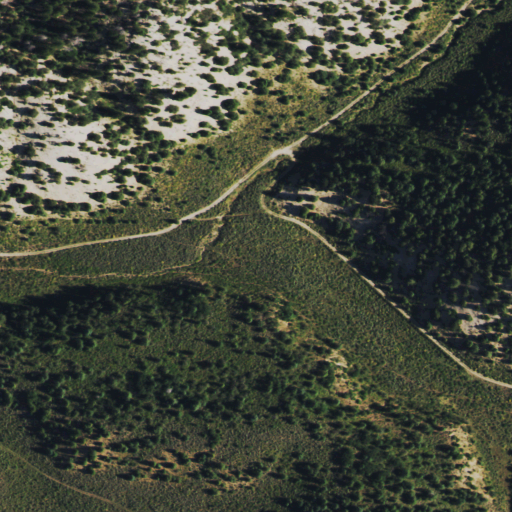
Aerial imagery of valley in Colorado named Moonlight Gulch containing evergreen forest, deciduous forest, shrub, and mixed forest